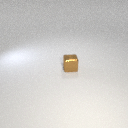
small brown metal cube